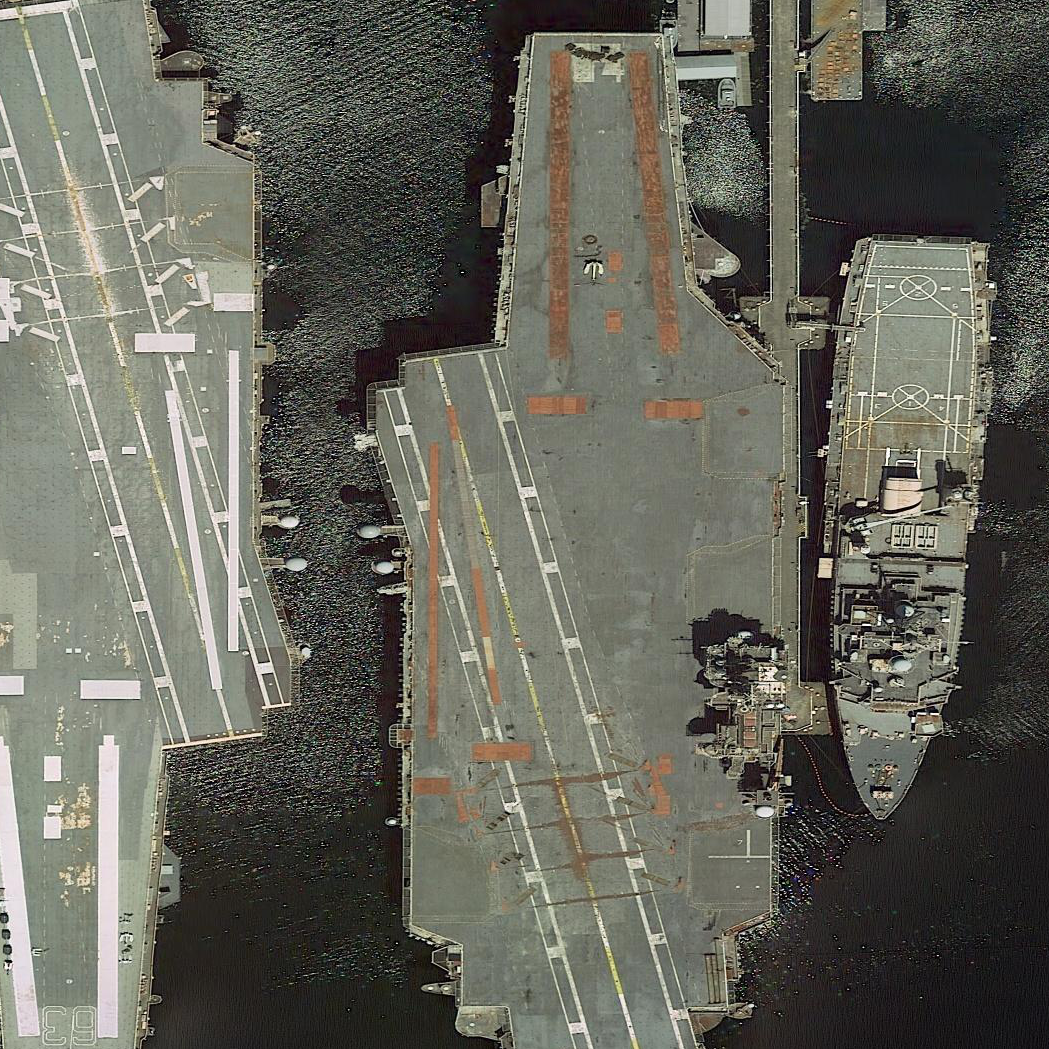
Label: aircraft_carrier